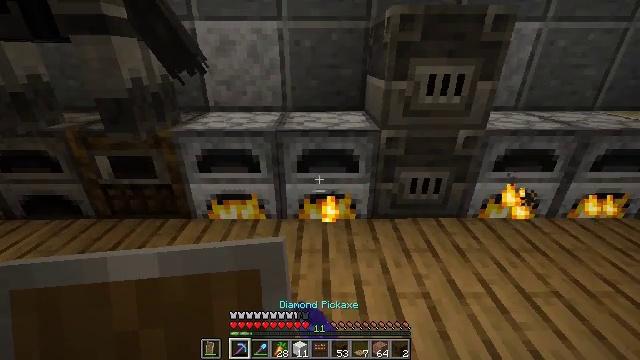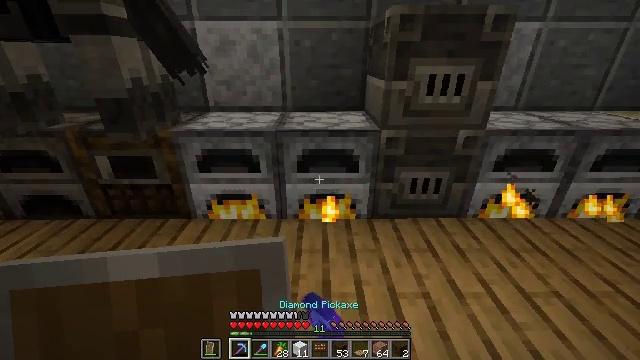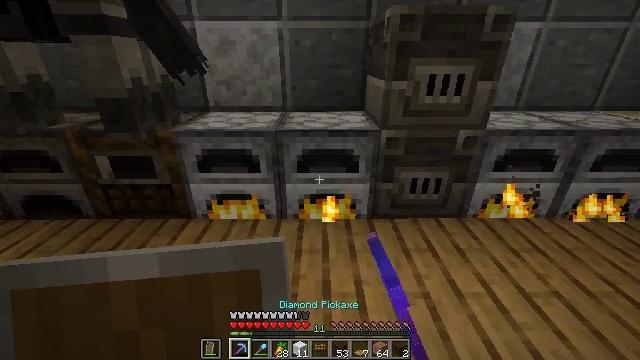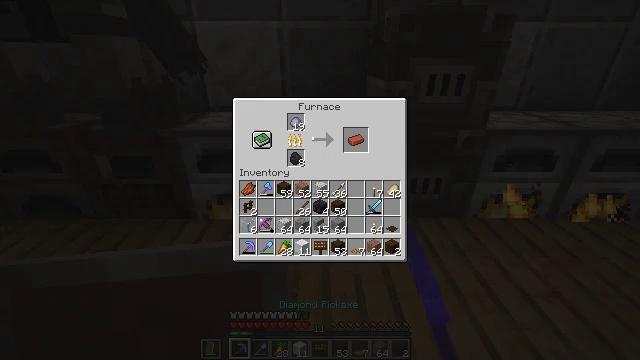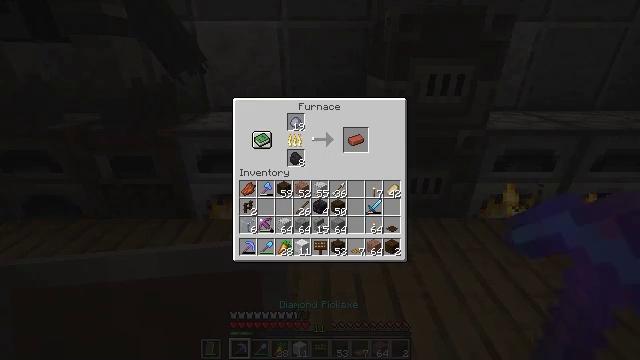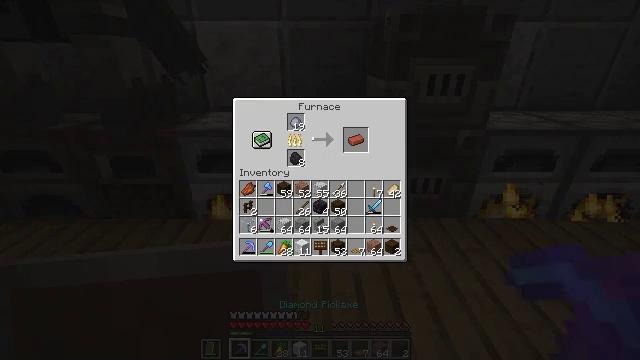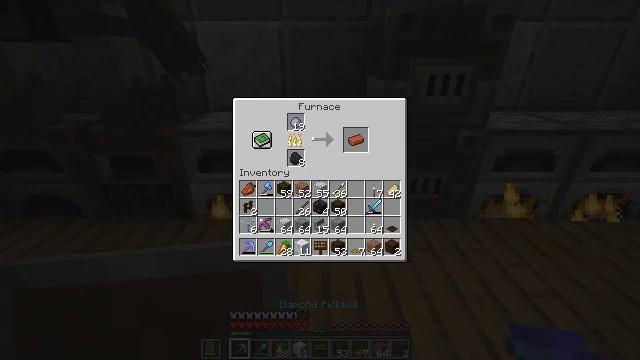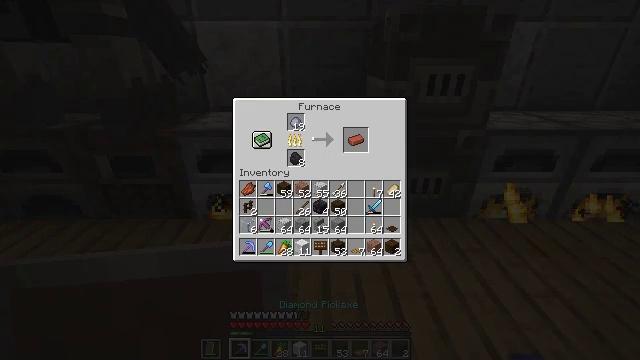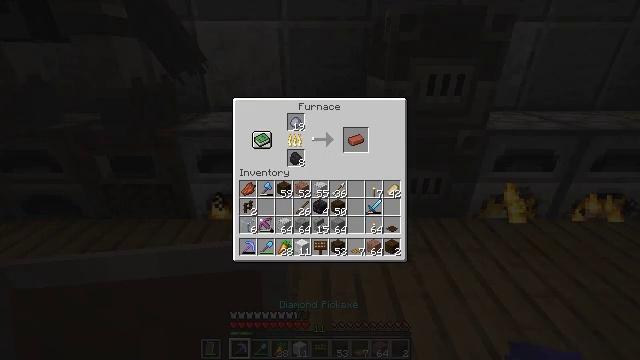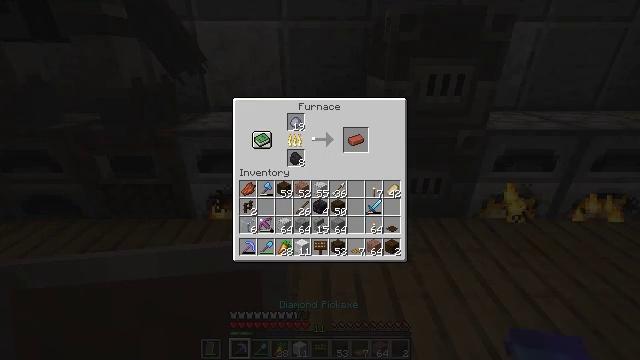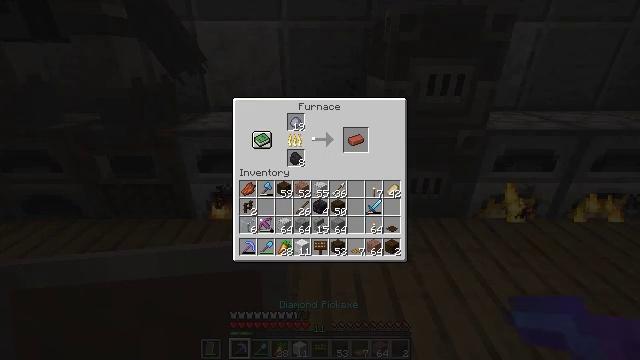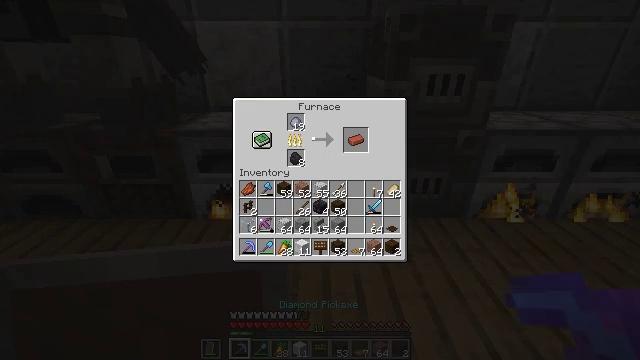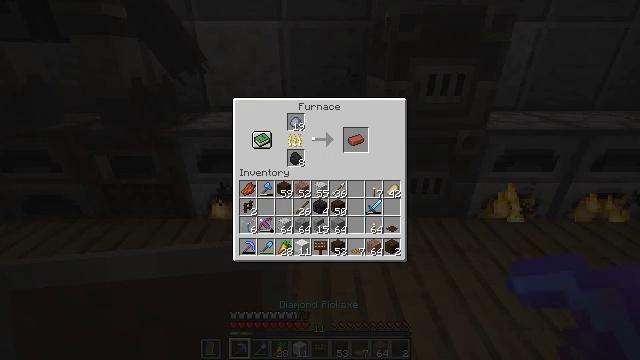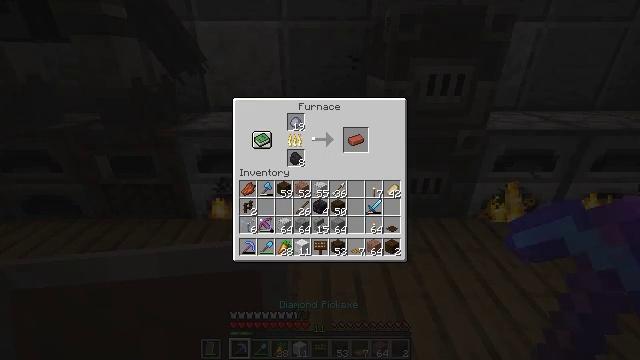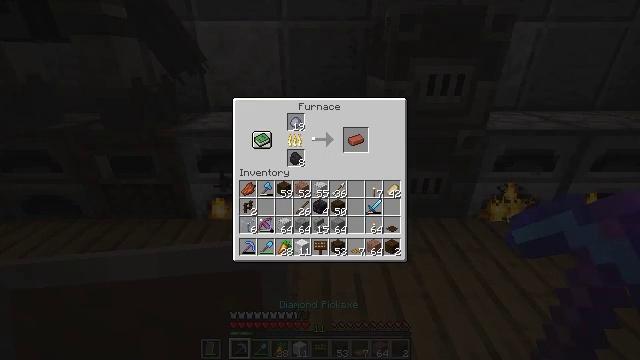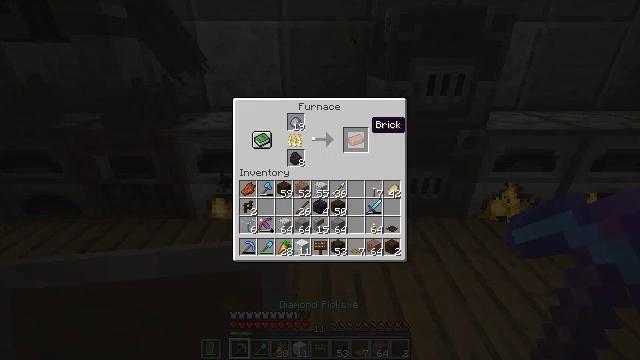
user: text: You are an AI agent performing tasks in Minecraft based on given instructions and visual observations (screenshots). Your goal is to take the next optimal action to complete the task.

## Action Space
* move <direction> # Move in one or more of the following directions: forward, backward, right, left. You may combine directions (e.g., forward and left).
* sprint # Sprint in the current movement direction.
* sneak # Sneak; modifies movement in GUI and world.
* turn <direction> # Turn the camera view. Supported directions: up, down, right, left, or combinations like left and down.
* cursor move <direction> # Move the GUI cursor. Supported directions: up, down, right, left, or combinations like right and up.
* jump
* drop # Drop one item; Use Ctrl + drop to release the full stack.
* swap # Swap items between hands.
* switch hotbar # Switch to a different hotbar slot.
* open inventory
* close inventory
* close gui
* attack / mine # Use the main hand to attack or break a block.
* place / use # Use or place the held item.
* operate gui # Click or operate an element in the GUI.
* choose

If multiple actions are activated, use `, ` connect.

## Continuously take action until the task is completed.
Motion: motion action
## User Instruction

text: Gather polished andesite.
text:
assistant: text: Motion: no_op
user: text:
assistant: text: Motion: no_op
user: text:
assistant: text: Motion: open gui
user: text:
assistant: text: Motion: no_op
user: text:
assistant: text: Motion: no_op
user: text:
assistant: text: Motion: no_op
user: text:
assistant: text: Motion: no_op
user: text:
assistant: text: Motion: no_op
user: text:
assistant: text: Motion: cursor move right and up
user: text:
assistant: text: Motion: cursor move right and up
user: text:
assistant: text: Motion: cursor move right and up
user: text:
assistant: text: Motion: no_op
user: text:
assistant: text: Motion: no_op
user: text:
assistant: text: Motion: cursor move left
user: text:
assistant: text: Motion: no_op
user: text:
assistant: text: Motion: no_op
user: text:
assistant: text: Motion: no_op
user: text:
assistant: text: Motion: no_op
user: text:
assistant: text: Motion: no_op
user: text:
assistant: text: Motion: no_op
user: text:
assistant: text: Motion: no_op
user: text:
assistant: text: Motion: no_op
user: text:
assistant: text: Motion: no_op
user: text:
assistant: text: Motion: no_op
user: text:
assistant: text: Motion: no_op
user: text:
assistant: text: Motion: no_op
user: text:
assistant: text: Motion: no_op
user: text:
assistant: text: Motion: no_op
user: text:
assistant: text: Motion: no_op
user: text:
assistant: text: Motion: no_op